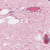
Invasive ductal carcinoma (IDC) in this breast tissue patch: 0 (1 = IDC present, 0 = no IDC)